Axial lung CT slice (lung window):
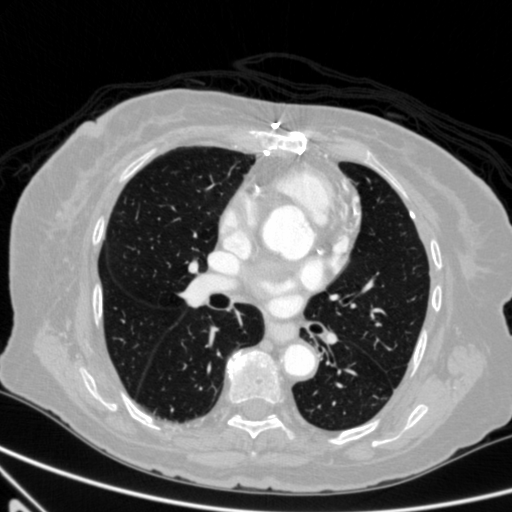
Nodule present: no